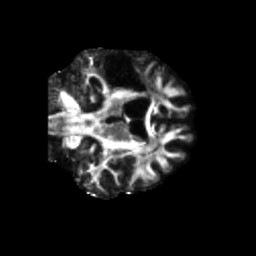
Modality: FA
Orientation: coronal
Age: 54
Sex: male
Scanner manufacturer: siemens
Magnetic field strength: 3 T
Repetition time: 5.47 s
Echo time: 0.0854 s